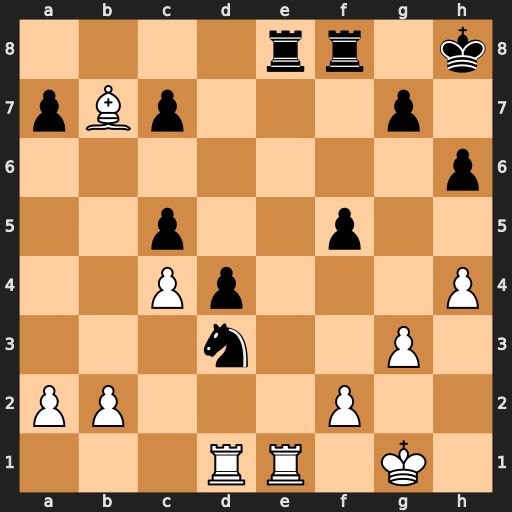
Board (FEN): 4rr1k/pBp3p1/7p/2p2p2/2Pp3P/3n2P1/PP3P2/3RR1K1
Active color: w
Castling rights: -
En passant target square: -
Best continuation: Rxe8 Rxe8 Rxd3